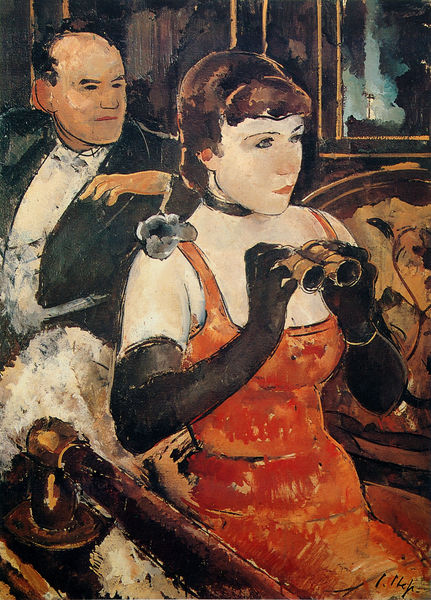
Titel: In der Loge
Künstler: Julius Hess
Standort: München
Institution: Galerie Bernd Dürr
Schlagwörter: gemälde, hand, mann, aquarell, mädchen, sitzen, ausschnitt, blume, braun, busen, fenster, finger, frau, frisur, grau, haar, handschuhe, kleid, mund, nase, ohr, orange, schwarz, stuhl, türkis, weiss, zeichnung, blick, dame, gürtel, rose, rot, ornament, anzug, hemd, jacke, jung, lokal, profile, arme, augen, blicke, inkarnat, pelz, rahmen, samt, bild, bildnis, portrait, rückenlehne, signatur, spiegel, brüstung, sessel, paar, oper, theater, augenbrauen, blässe, brünett, dekollete, dekolletee, kinn, knopf, lippen, rosa, rouge, schulter, balkon, taille, brüste, sofa, lehne, beobachten, halsband, zuschauer, kette, grafik, graphik, violett, loge, reling, frack, zopf, detail, brauen, glatze, pupillen, mimik, robe, geländer, bauch, wange, ellenbogen, kropfband, weste, stola, make up, messing, balustrade, inkarant, koloriert, halbglatze, fragment, armband, armreif, hüfte, smoking, trägerkleid, fernglas, opernglas, schmallippig, träger, eleganz, aquarelisiert, handlauf, gelehnt, dahinter, feldstecher, holm, umris, operngals